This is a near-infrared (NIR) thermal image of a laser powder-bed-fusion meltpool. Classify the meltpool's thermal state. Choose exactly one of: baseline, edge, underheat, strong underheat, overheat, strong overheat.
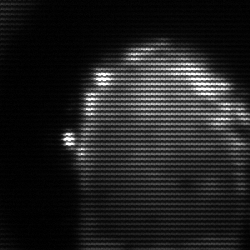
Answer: baseline